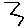
Label: zigzag